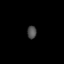
Tissue: lung
Cell type: Epithelial cells
Senescence score: 0.1461
Nuclear area (px): 116
Mean DAPI intensity: 78.216